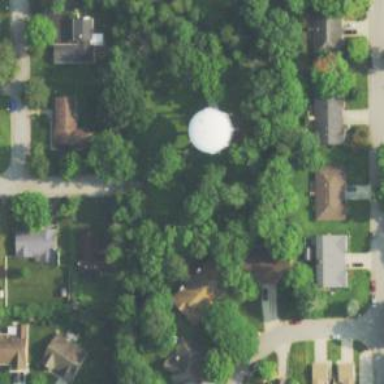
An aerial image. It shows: Water tower that is man-made.